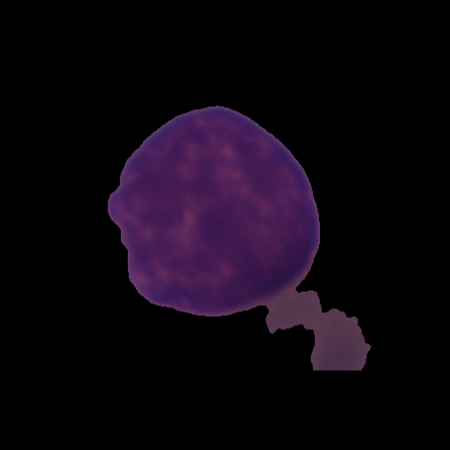
Label: cancer